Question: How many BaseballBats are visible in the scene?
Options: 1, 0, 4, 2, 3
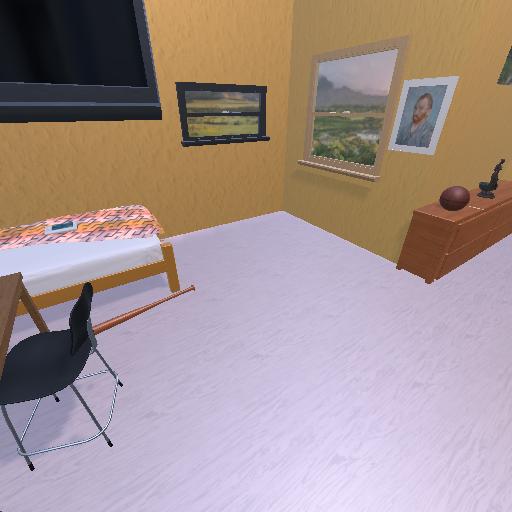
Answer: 1